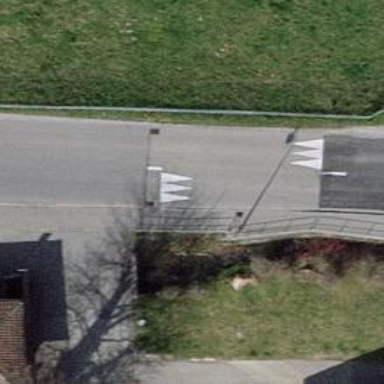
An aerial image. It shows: Asphalt road with traffic calming table.